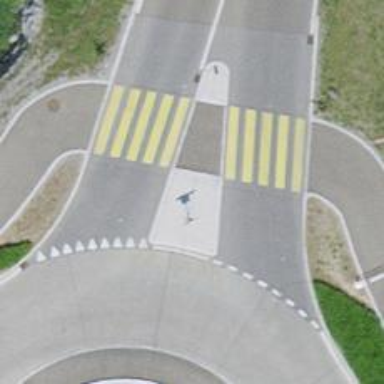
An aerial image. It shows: Traffic calming island.